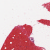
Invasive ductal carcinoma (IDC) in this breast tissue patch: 0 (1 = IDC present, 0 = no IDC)